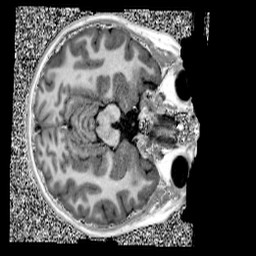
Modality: UNIT1
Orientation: axial
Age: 11
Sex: female
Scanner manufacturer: siemens
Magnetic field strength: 3 T
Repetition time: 4 s
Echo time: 0.00299 s